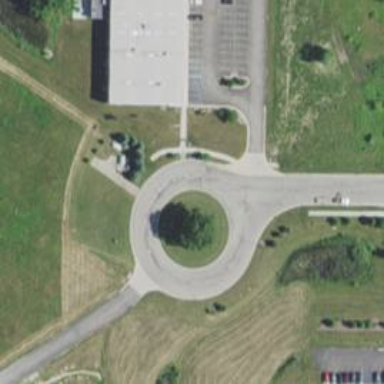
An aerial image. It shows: Turning loop on the road.